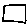
Label: square